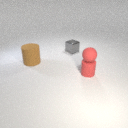
small red rubber cylinder in front of large brown rubber cylinder